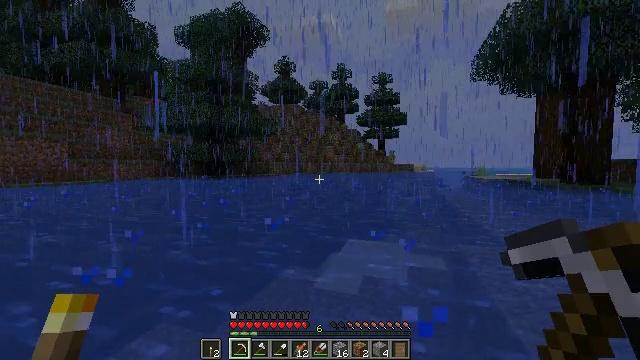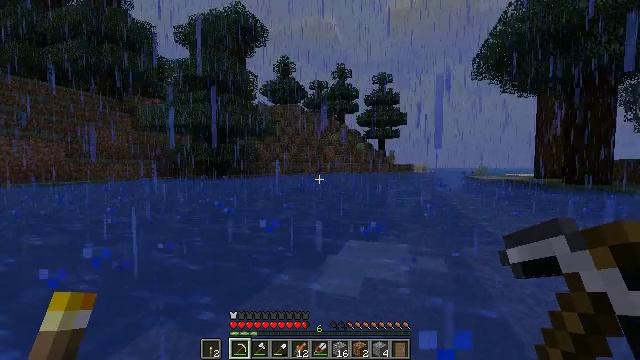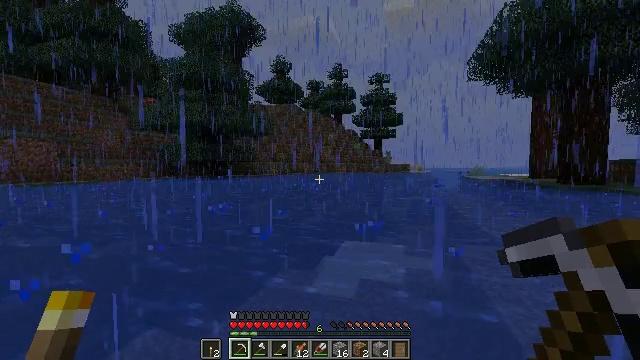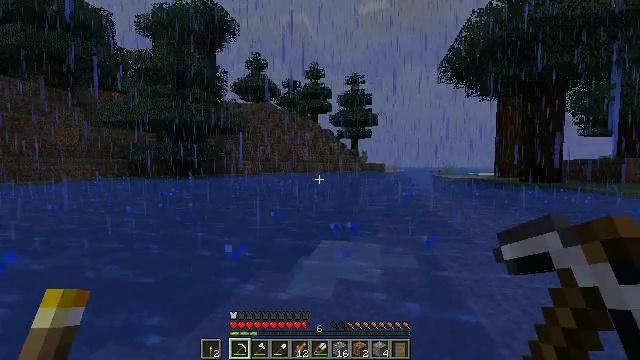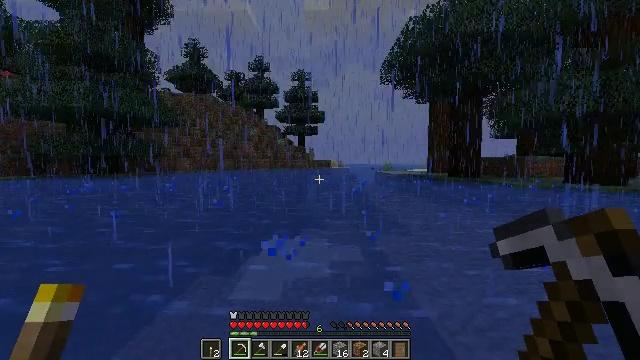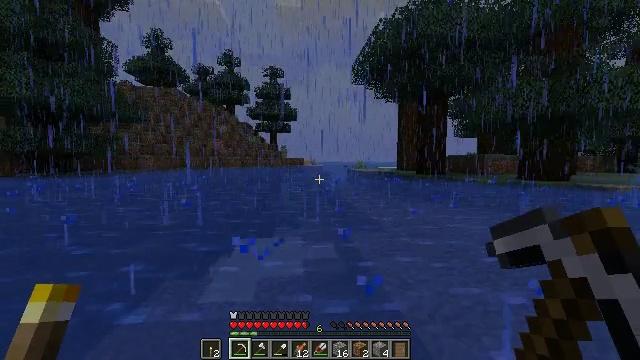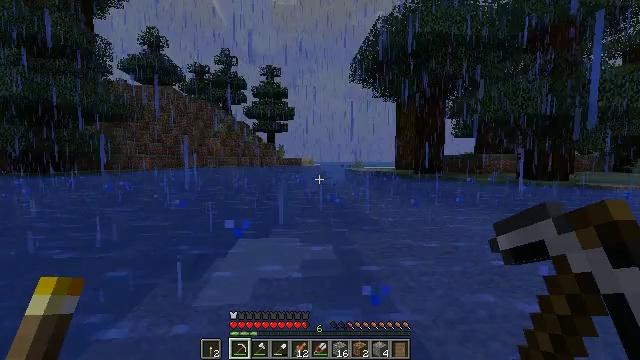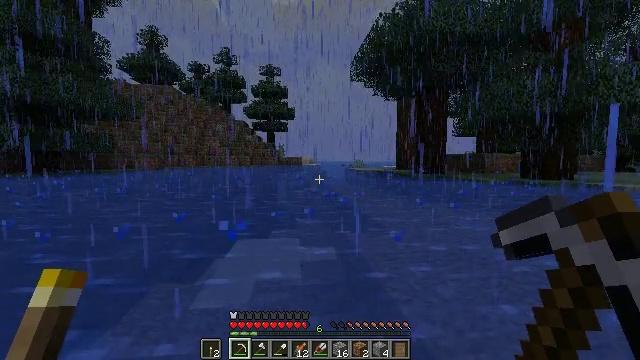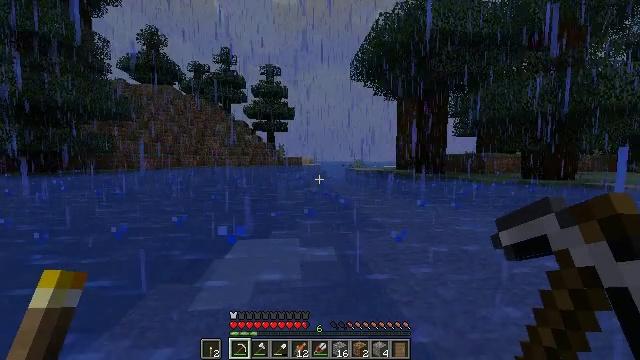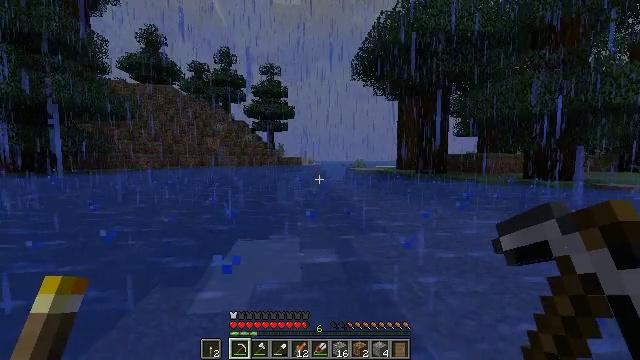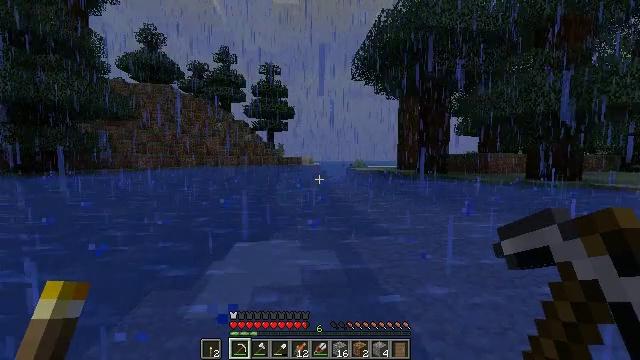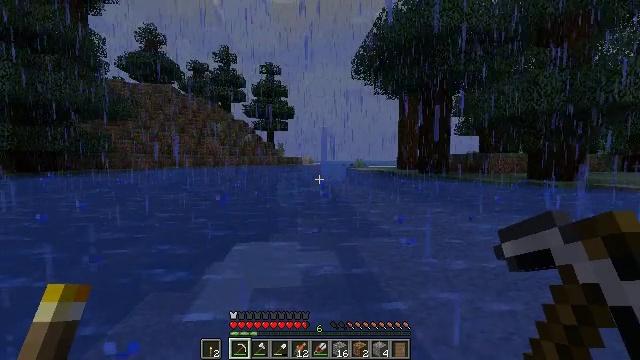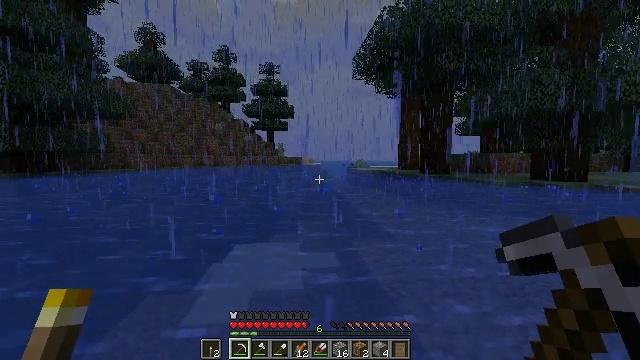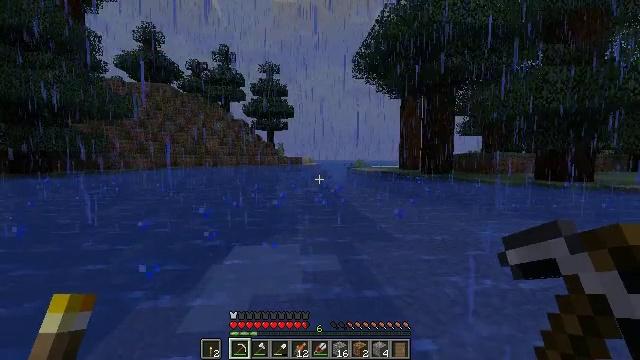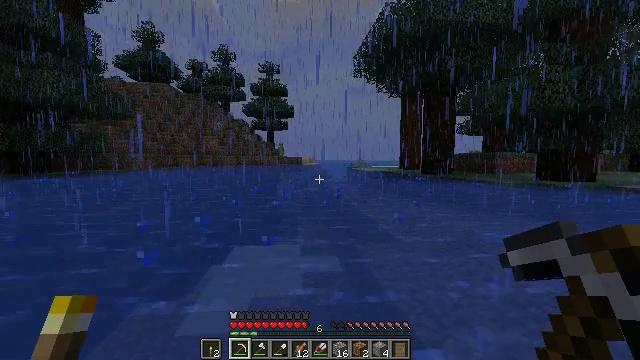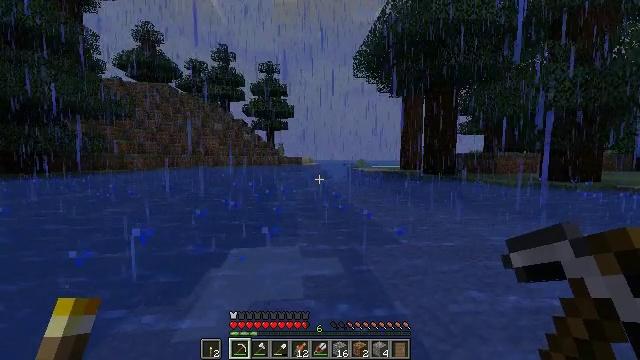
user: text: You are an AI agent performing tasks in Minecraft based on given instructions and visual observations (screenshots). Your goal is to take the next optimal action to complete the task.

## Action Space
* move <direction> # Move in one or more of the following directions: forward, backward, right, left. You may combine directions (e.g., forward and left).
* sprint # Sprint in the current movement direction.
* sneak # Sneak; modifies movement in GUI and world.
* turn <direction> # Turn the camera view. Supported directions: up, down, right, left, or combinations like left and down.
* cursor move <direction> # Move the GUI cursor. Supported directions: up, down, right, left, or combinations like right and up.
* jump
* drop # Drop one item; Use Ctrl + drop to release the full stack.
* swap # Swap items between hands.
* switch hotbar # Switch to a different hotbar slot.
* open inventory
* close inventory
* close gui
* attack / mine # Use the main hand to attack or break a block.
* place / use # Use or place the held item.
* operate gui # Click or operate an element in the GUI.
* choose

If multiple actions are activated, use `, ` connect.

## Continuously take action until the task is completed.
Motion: motion action
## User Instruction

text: Attack the large fern to gather it.
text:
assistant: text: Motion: move forward
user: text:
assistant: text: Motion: move forward
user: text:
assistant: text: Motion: move forward, turn right
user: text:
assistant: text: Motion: move forward, turn right
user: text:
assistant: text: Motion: move forward, turn right
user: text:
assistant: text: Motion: move forward
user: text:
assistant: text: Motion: move forward
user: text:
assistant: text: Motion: move forward
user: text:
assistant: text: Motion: move forward
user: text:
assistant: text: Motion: move forward
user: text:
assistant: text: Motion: move forward
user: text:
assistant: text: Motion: move forward
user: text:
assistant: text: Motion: move forward
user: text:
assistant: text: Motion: move forward
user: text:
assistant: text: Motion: move forward
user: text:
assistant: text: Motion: move forward
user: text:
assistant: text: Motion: move forward
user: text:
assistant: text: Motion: move forward
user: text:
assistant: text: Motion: move forward
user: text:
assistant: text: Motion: move forward
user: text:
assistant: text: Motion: move forward, turn right
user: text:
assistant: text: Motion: move forward, turn right
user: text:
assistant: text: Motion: move forward, turn right
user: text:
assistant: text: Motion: move forward, turn right
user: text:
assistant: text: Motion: move forward
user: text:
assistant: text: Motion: move forward
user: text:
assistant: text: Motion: move forward
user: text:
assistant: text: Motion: move forward
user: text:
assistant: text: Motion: move forward
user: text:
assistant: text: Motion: move forward